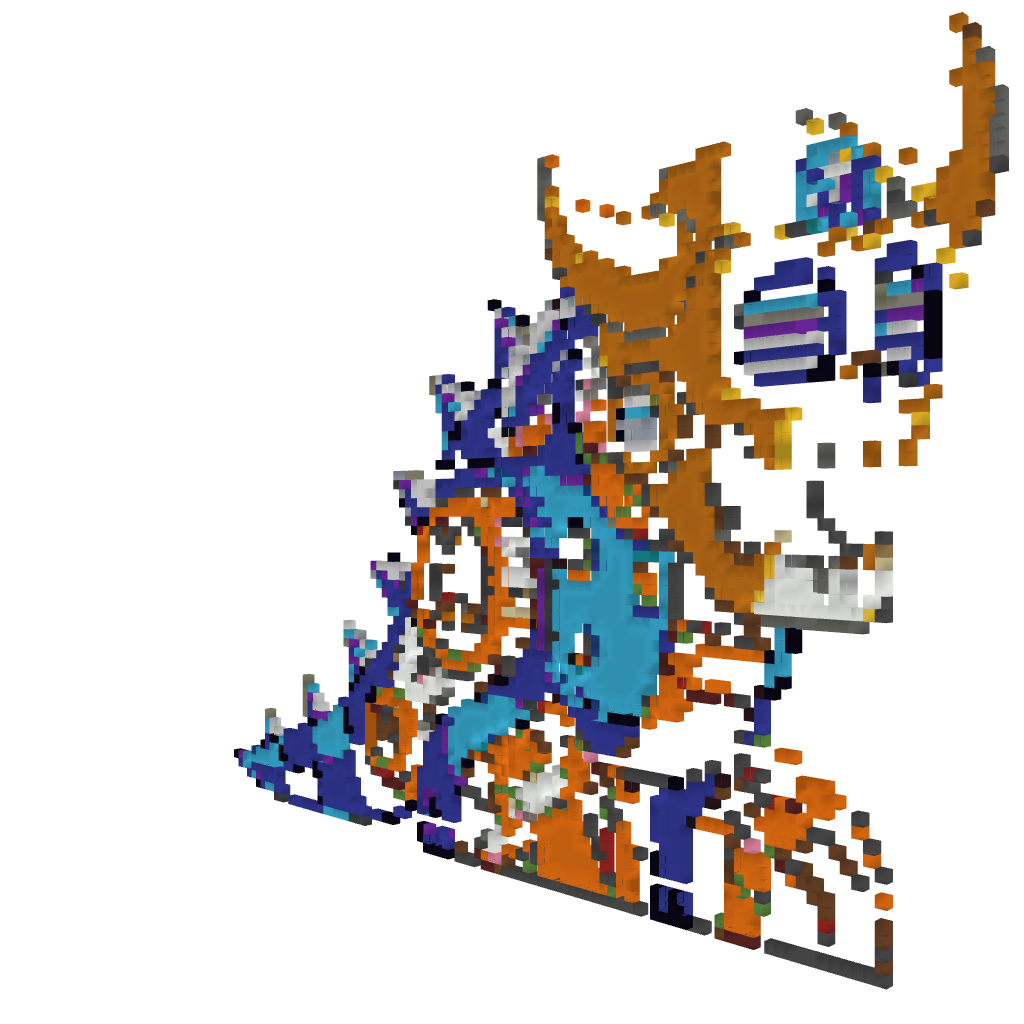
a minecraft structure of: Wily Machine #9 Small Version (ErnieCIII)